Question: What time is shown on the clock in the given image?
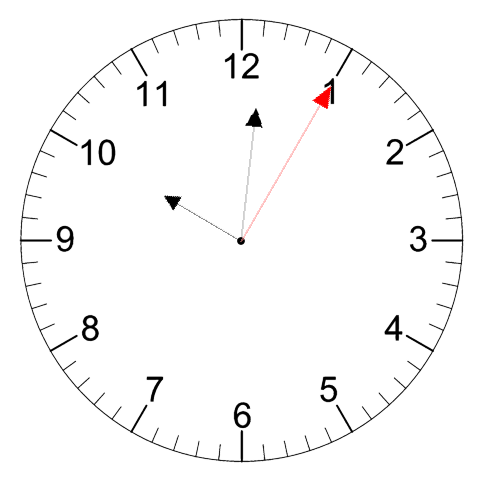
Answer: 10:01:05